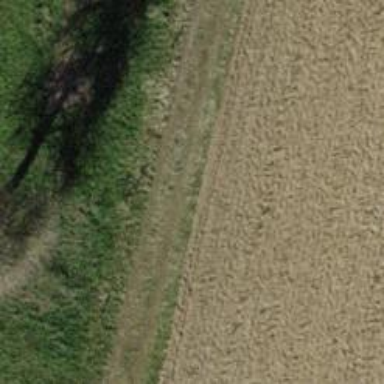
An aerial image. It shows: Grass track with grade5 tracktype.